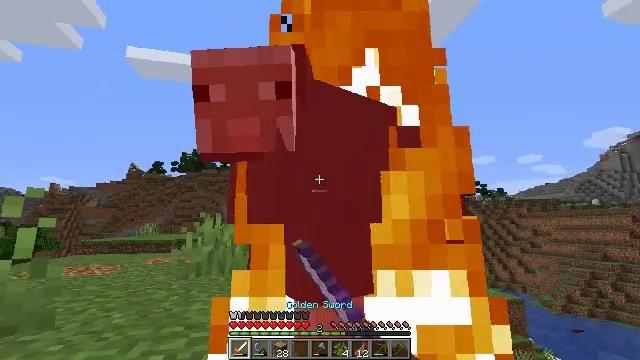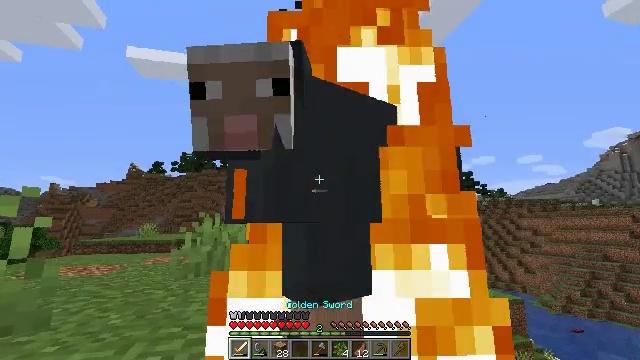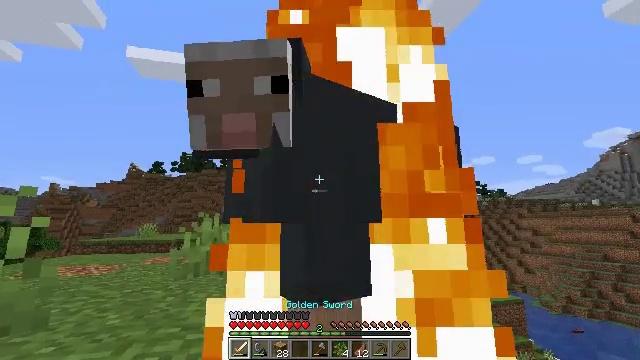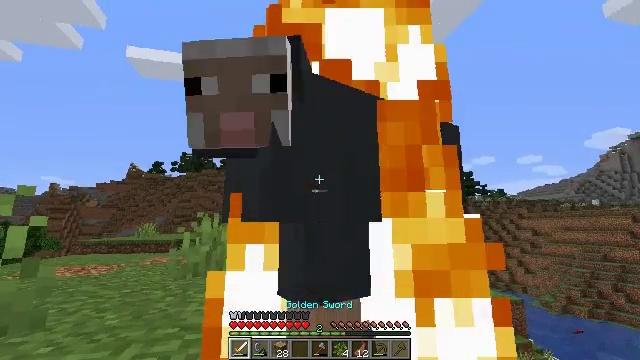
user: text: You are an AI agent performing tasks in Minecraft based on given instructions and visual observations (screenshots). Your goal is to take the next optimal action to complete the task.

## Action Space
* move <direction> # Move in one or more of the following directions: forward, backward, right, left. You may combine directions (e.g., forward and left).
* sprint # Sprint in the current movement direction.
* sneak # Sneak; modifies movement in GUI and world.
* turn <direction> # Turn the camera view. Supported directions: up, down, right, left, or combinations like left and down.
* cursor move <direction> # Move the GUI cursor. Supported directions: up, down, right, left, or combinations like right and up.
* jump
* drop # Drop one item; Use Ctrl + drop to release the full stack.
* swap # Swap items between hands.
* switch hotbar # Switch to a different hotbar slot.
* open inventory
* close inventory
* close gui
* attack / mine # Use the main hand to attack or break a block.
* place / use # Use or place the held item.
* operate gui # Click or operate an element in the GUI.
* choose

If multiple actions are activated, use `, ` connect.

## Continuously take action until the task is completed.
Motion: motion action
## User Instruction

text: Hunt animals.
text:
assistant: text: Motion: attack / mine
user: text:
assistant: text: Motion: no_op
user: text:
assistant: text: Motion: no_op
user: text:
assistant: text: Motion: no_op